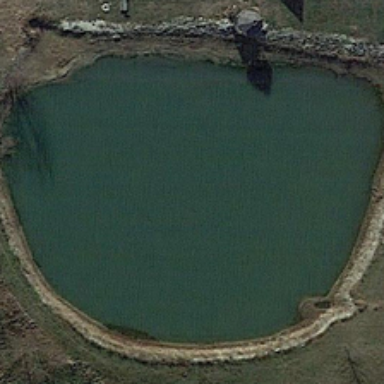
The pond is neatly divided into many parts .